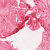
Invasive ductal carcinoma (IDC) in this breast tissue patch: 0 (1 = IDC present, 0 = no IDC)